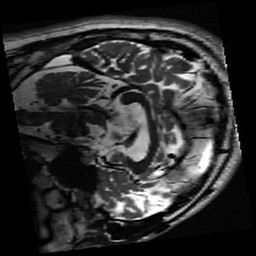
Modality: inplaneT2
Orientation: sagittal